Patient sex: M
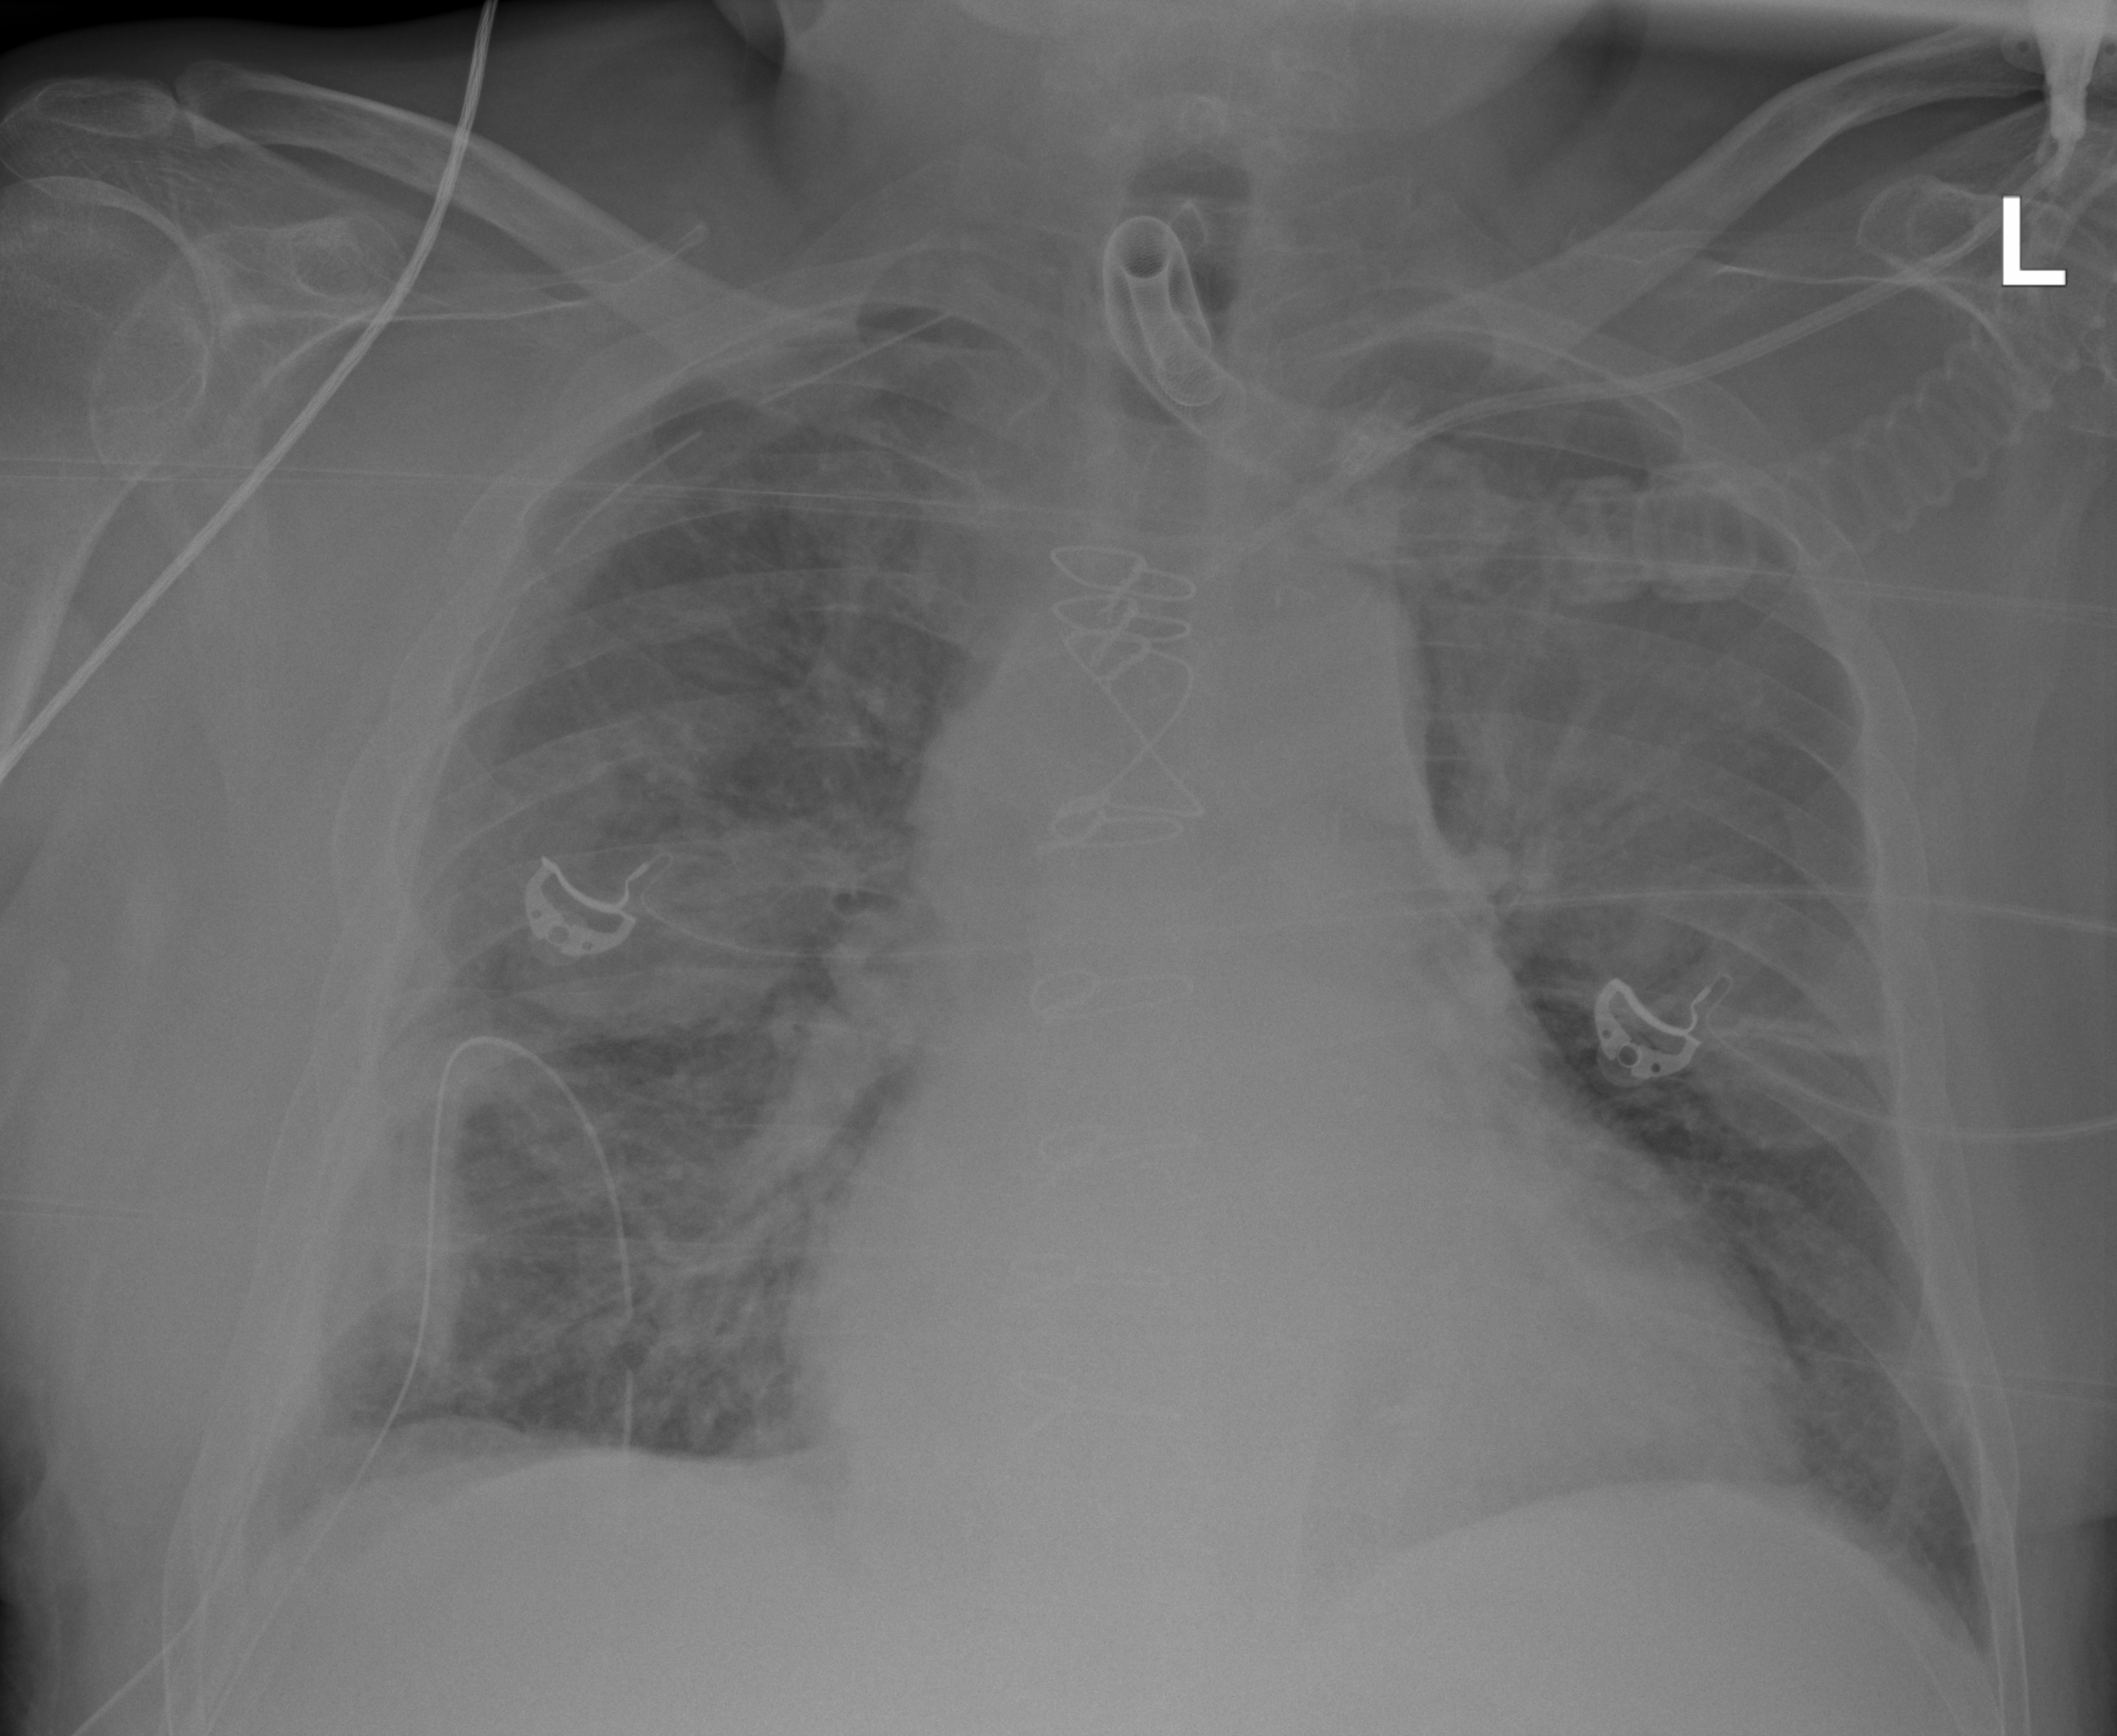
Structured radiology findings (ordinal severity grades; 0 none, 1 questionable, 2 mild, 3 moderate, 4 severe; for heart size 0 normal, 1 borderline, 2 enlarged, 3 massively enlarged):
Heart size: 0
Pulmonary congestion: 2
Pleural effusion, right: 2
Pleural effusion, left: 2
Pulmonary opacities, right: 2
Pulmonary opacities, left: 2
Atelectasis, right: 2
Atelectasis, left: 0